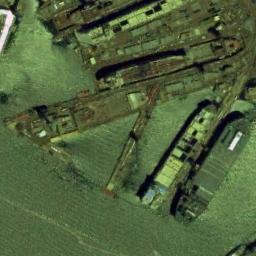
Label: ship